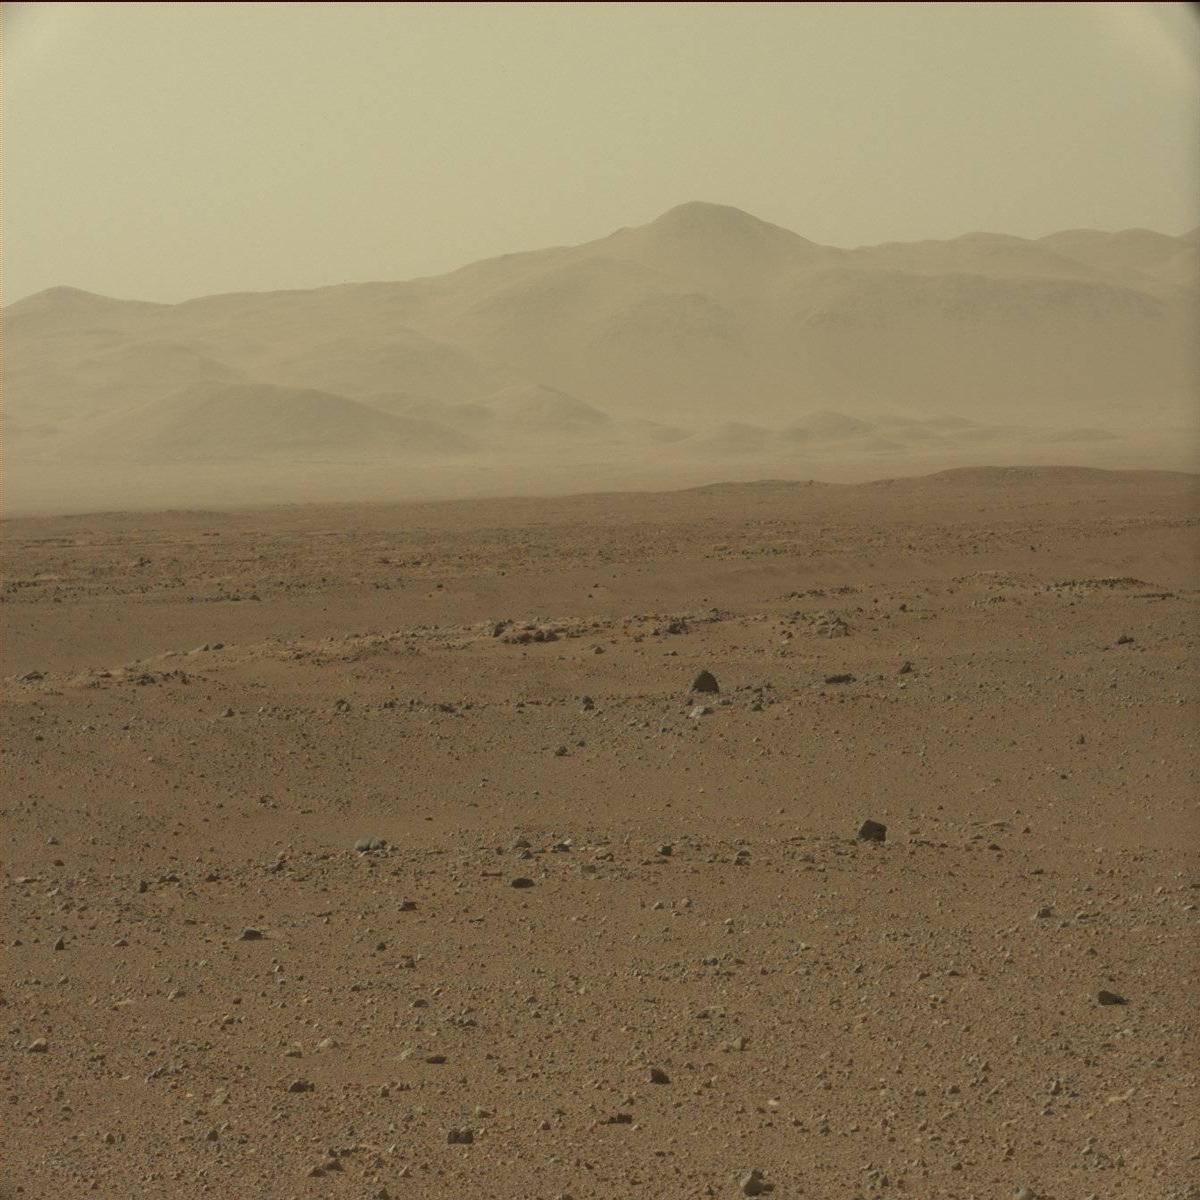
Terrain classes present: Bedrock, Ridge, Sand / Soil, Sky